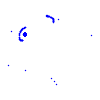
Particle: electron